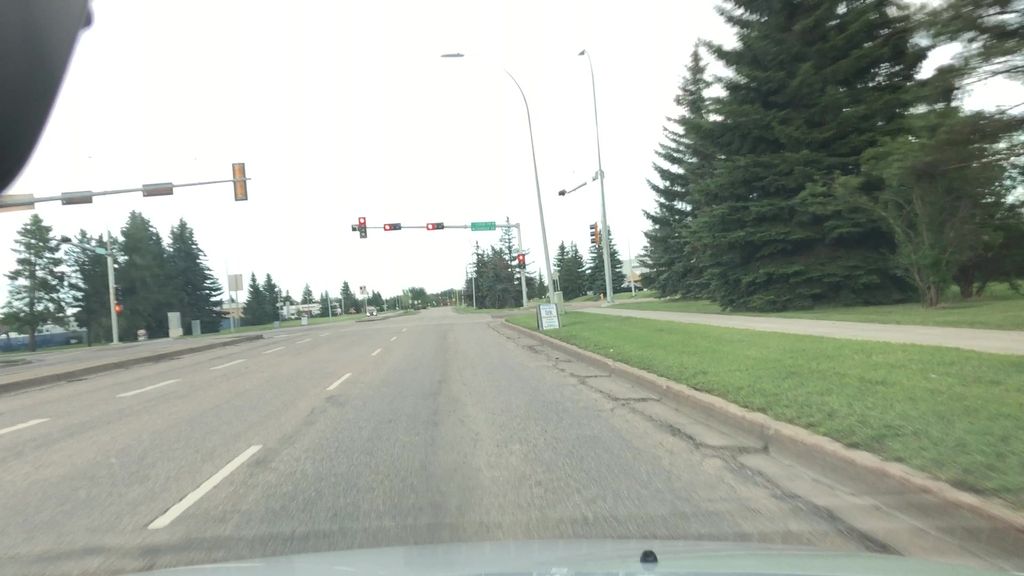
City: edmonton